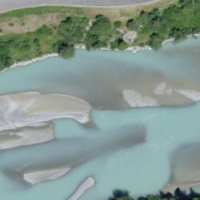
EUNIS habitat code: 15
Species observed at this site:
Epipactis palustris